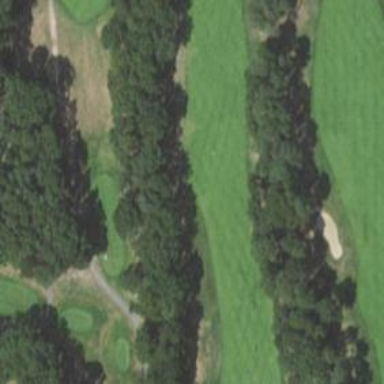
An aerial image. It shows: Golf fairway surrounded by grass.